Question: Here's the table of contents I'm trying to replicate:

Here's what I have so far: <URL>. You'll notice I'm not even trying to do the stacked ellipses, because I don't know what to do.
'''
<div style="margin:25px 22px 200px 22px;">
<div style="text-align:center;font-size:150%;letter-spacing:.1em;margin-bottom:10px;margin-right:-.1em;">CONTENTS</div>
<div style="margin-bottom:9px;">EDITOR&rsquo;S INTRODUCTION</div>
<div style="margin:0 0 .5em 1em;">1. Historical</div>
<div style="margin:0 0 .5em 1em;">2. Epistemology</div>
<div style="margin:0 0 .5em 1em;">3. Epistemology of Morals</div>
<div style="margin:0 0 .5em 1em;">4. Psychology of Morals</div>
<div style="margin:0 0 .5em 1em;">5. The Moral System</div>
<div style="margin:0 0 1.5em 1em;">6. Morals and Theology</div>
<div style="margin:0 2em .5em 1em;text-indent:-1em;">A REVIEW OF THE PRINCIPAL QUESTIONS IN MORALS</div>
<div style="margin:0 2em .5em 1em;">INDEX</div>
</div>
'''
Finally, here's what it looks like in context: <URL>
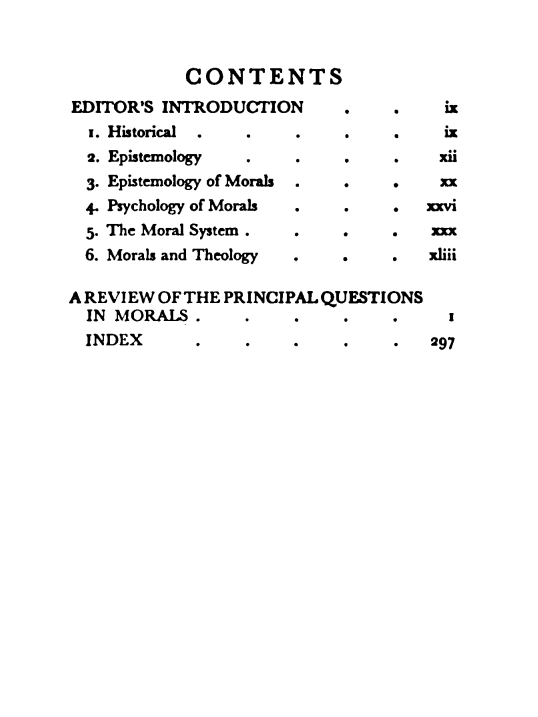
Answer: Here is the <URL>. I updated the DOM to have a list instead of just regular DOM. I added 'spans' around the text and a new 'span' that included the chapter number such as "xi".
Here is the new css:
'''
.list li {
position:relative;
overflow:hidden;
width:250px;
}
.list li:after {
content:".................";
display:block;
letter-spacing:16px;
position:absolute;
left:0px;
bottom:0px;
z-index:-1;
font-weight:bold;
}
.list li span {
display:inline-block;
background-color:#FFF;
padding-right:5px;
}
.list li .number {
float:right;
background-color:#FFF;
font-weight:bold;
}
'''